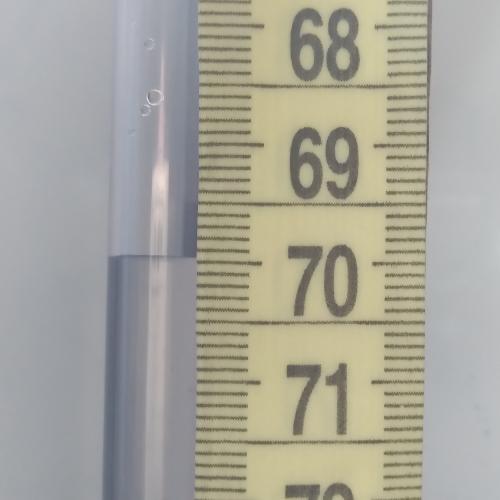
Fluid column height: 70.0 cm